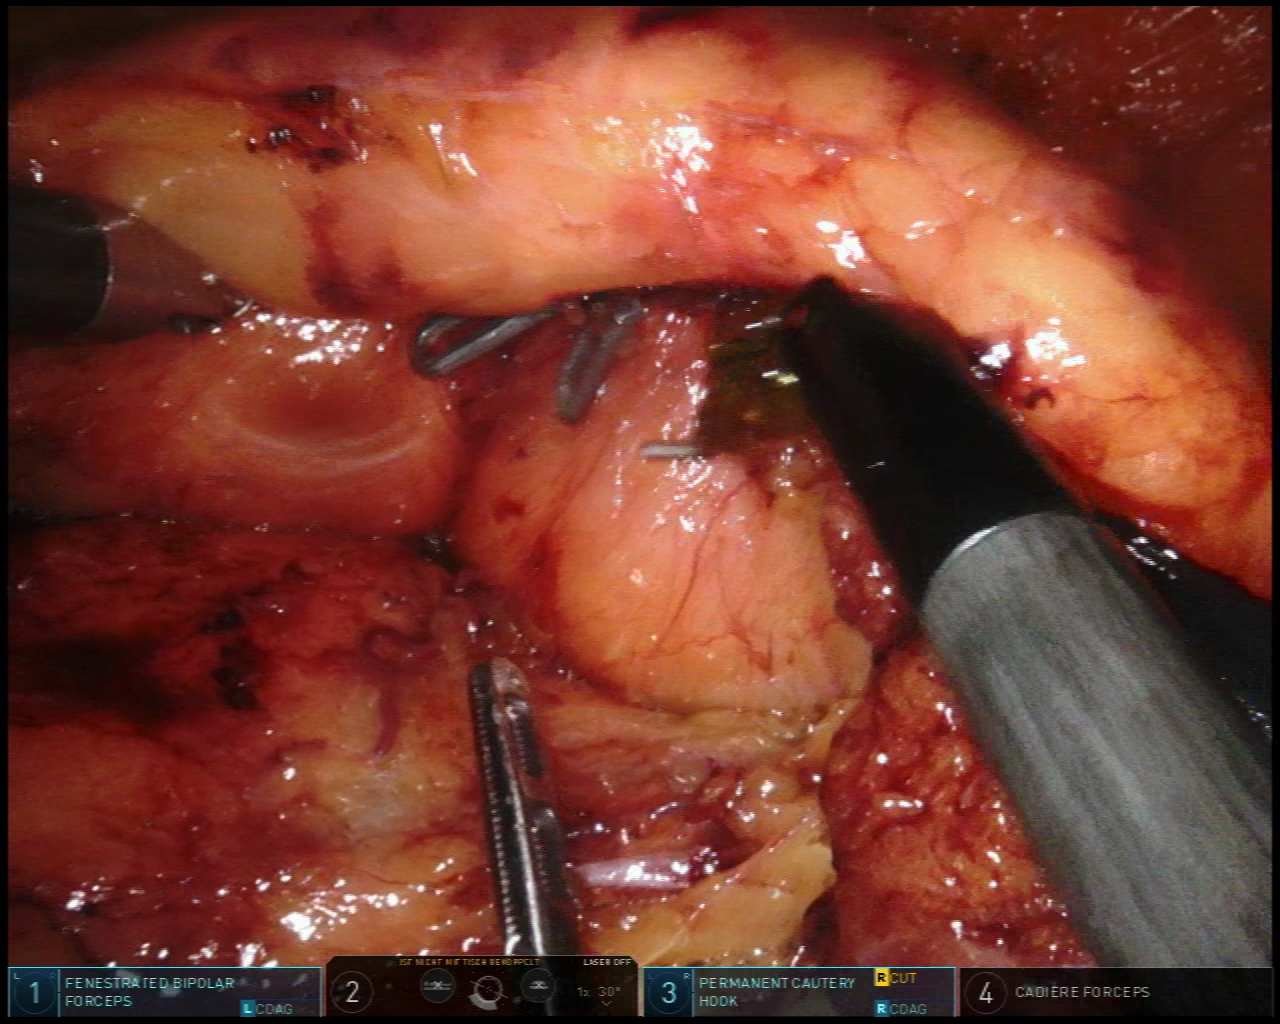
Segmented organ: ureter
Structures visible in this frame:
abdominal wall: no
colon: no
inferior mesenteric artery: no
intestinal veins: no
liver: no
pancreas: no
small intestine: no
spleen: no
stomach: no
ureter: yes
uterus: no
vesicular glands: no